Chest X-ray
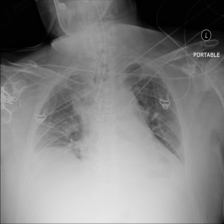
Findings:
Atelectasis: positive
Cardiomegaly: negative
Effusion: negative
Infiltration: positive
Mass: negative
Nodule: negative
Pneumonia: negative
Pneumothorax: negative
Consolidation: negative
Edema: negative
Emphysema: negative
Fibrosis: negative
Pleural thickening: negative
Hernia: negative